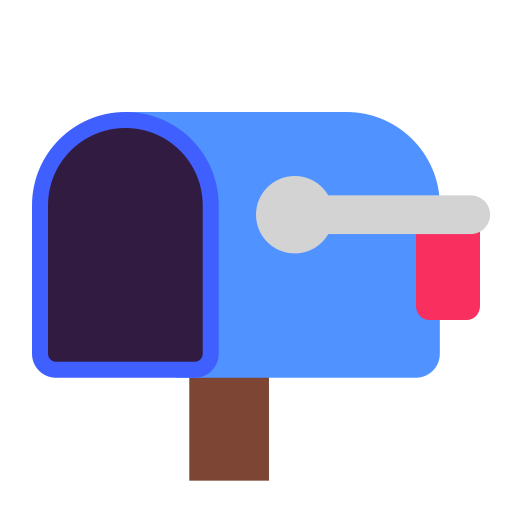
open mailbox with lowered flag flat